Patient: sex F, age 48
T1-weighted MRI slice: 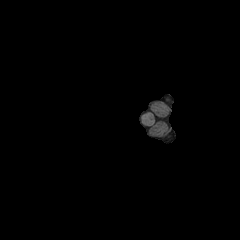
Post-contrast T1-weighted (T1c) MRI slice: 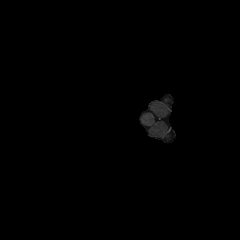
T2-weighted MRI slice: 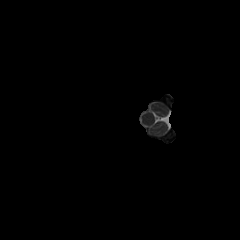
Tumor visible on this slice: no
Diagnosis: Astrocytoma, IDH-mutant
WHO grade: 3